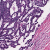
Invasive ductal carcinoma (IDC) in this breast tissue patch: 1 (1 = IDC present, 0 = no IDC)